Aerial crown-view tile of a tropical tree (Barro Colorado Island, Panama), acquired 20250124:
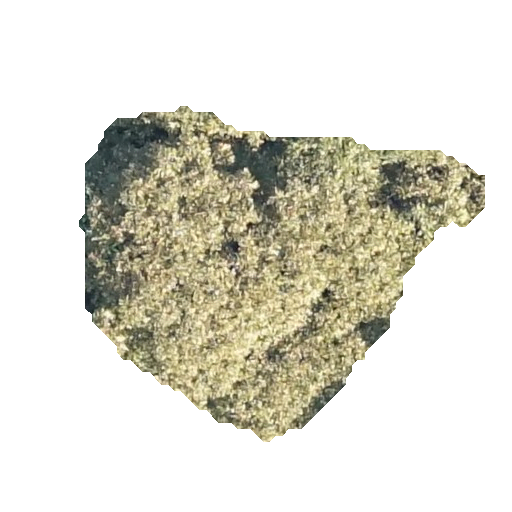
Species: Dipteryx oleifera
GBIF accepted scientific name: Dipteryx oleifera
Crown area: 129.175 m²